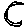
Label: moon